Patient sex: M
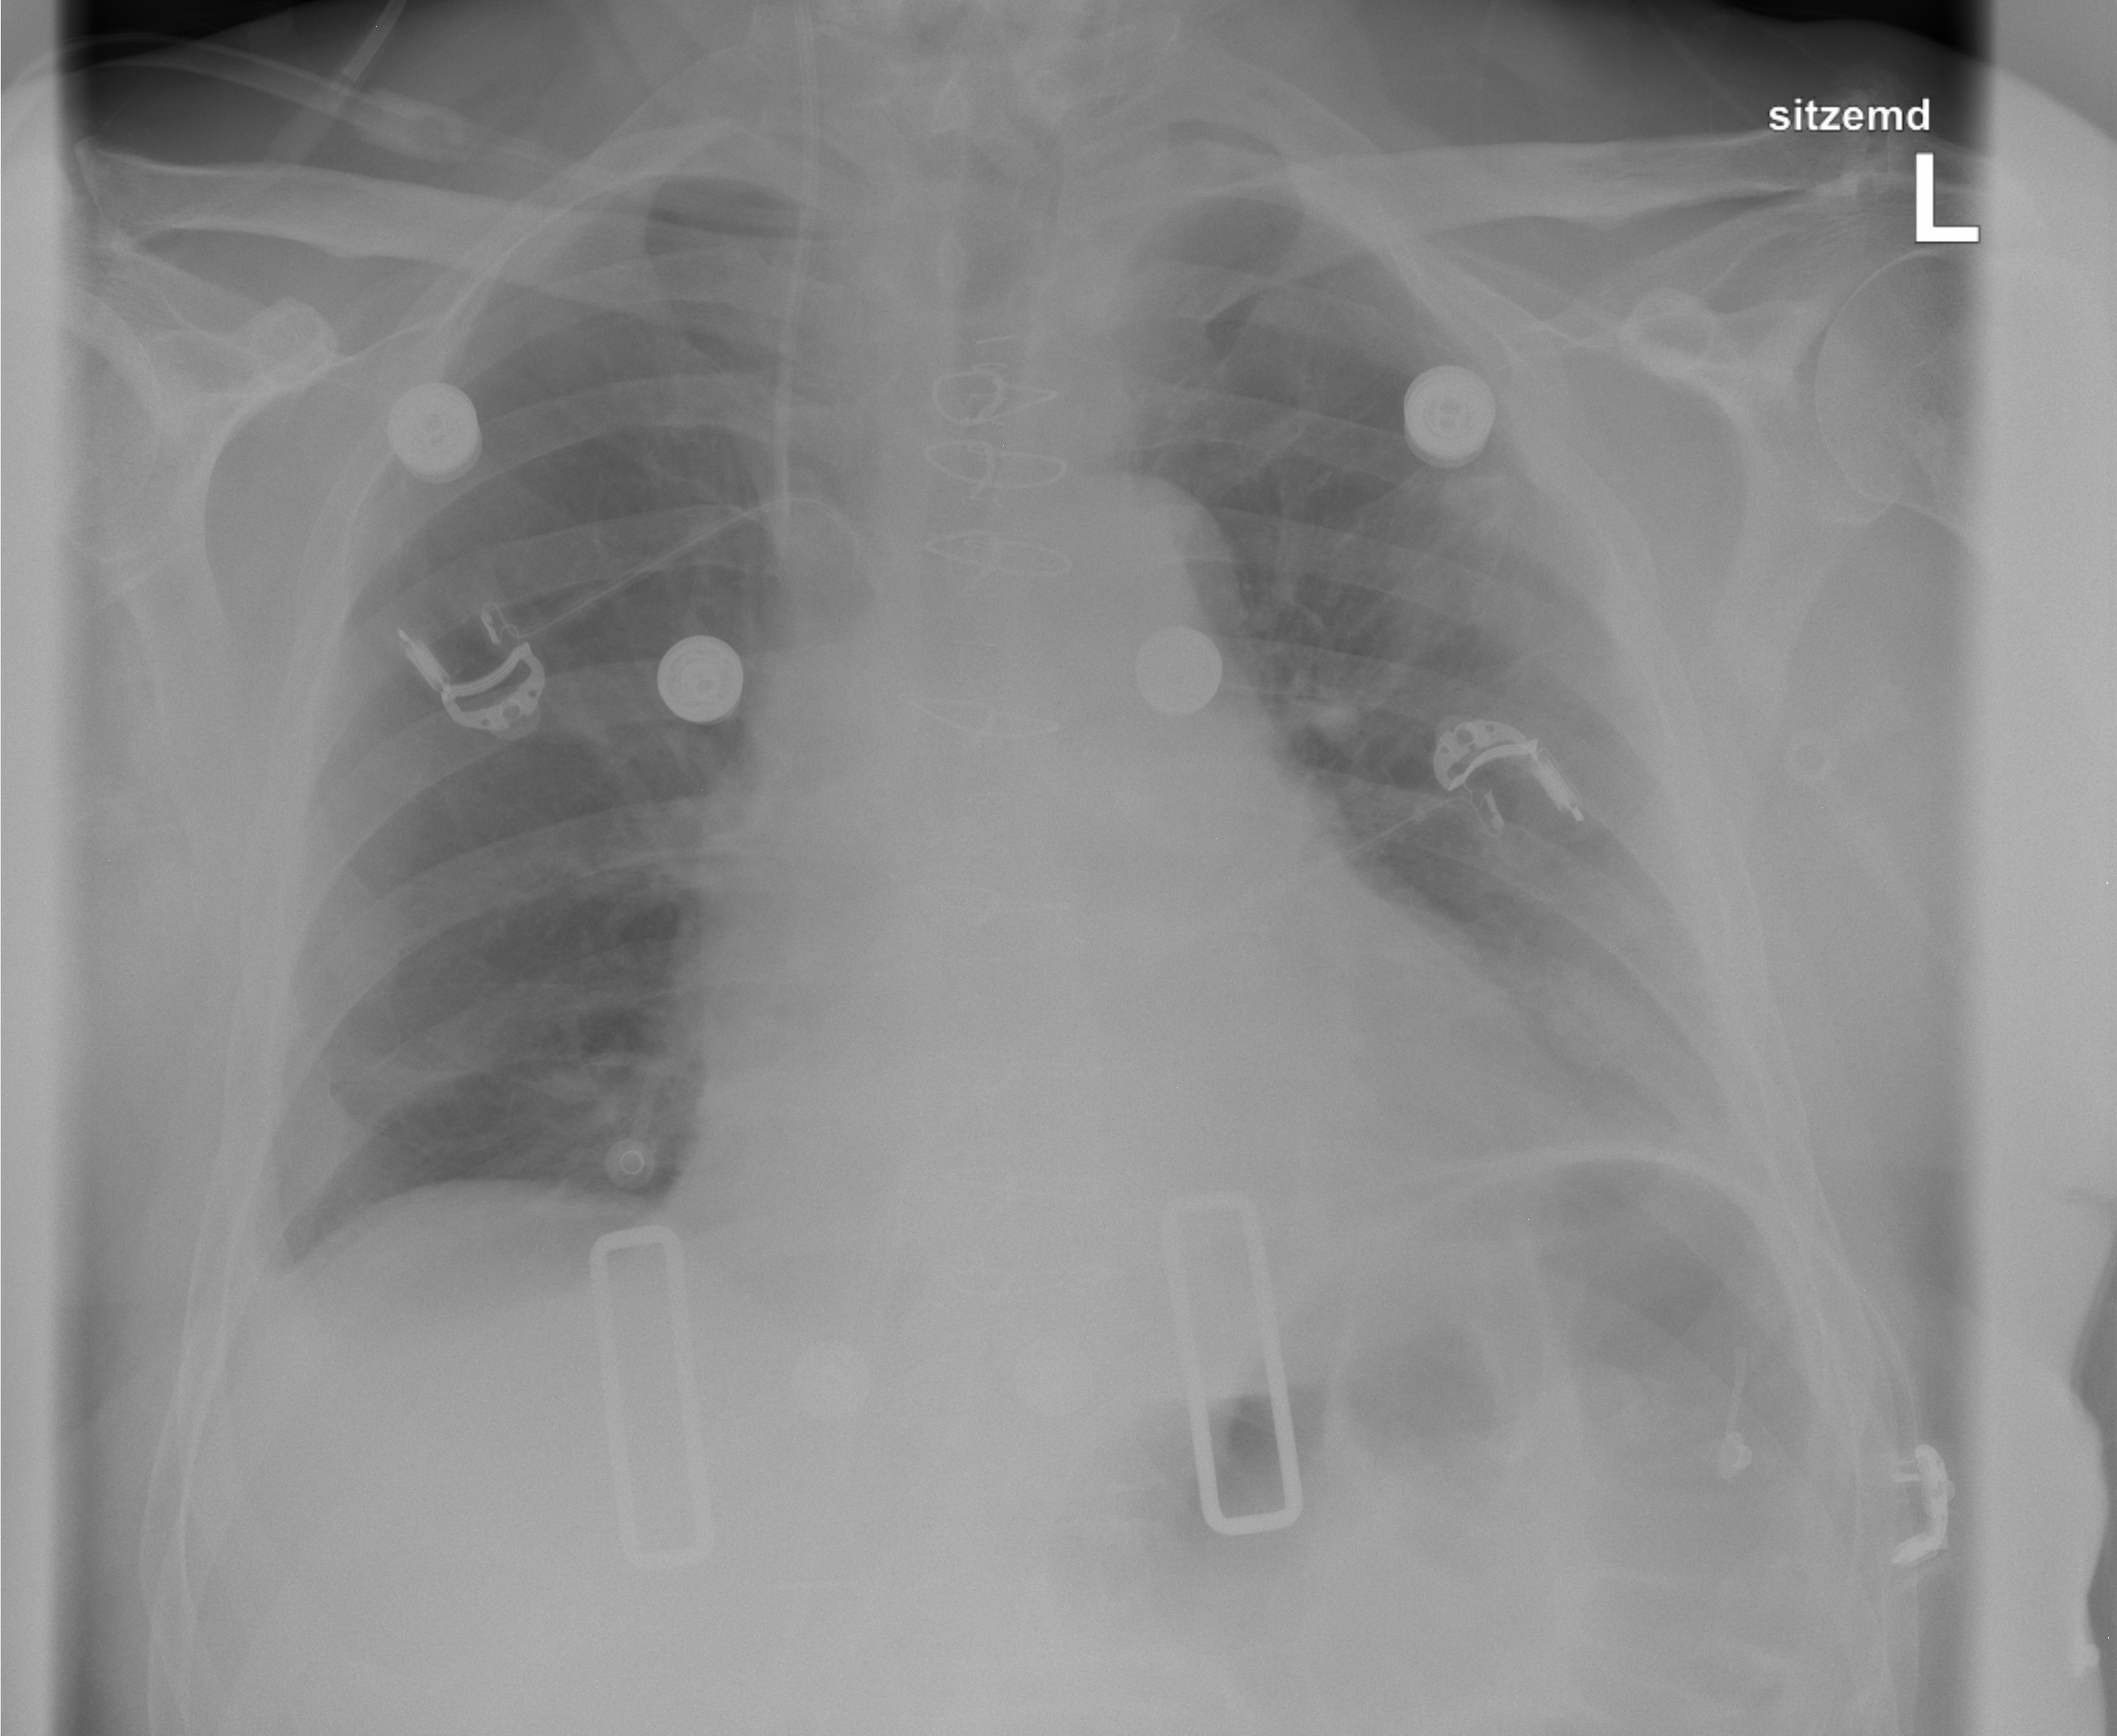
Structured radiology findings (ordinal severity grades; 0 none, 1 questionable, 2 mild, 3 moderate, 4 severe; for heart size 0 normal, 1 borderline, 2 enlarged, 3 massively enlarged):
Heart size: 2
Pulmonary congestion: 2
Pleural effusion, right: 0
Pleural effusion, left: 1
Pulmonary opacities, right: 0
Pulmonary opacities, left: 0
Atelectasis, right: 2
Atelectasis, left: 2